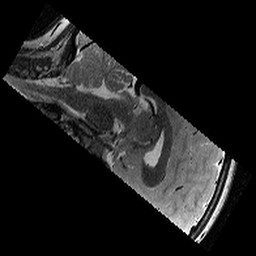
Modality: T2w
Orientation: sagittal
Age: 11
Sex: female
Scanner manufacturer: siemens
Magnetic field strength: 3 T
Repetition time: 9.23 s
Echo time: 0.067 s